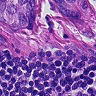
Metastatic tissue present: yes